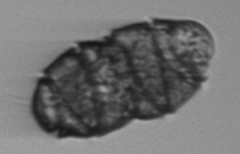
Label: Margalefidinium